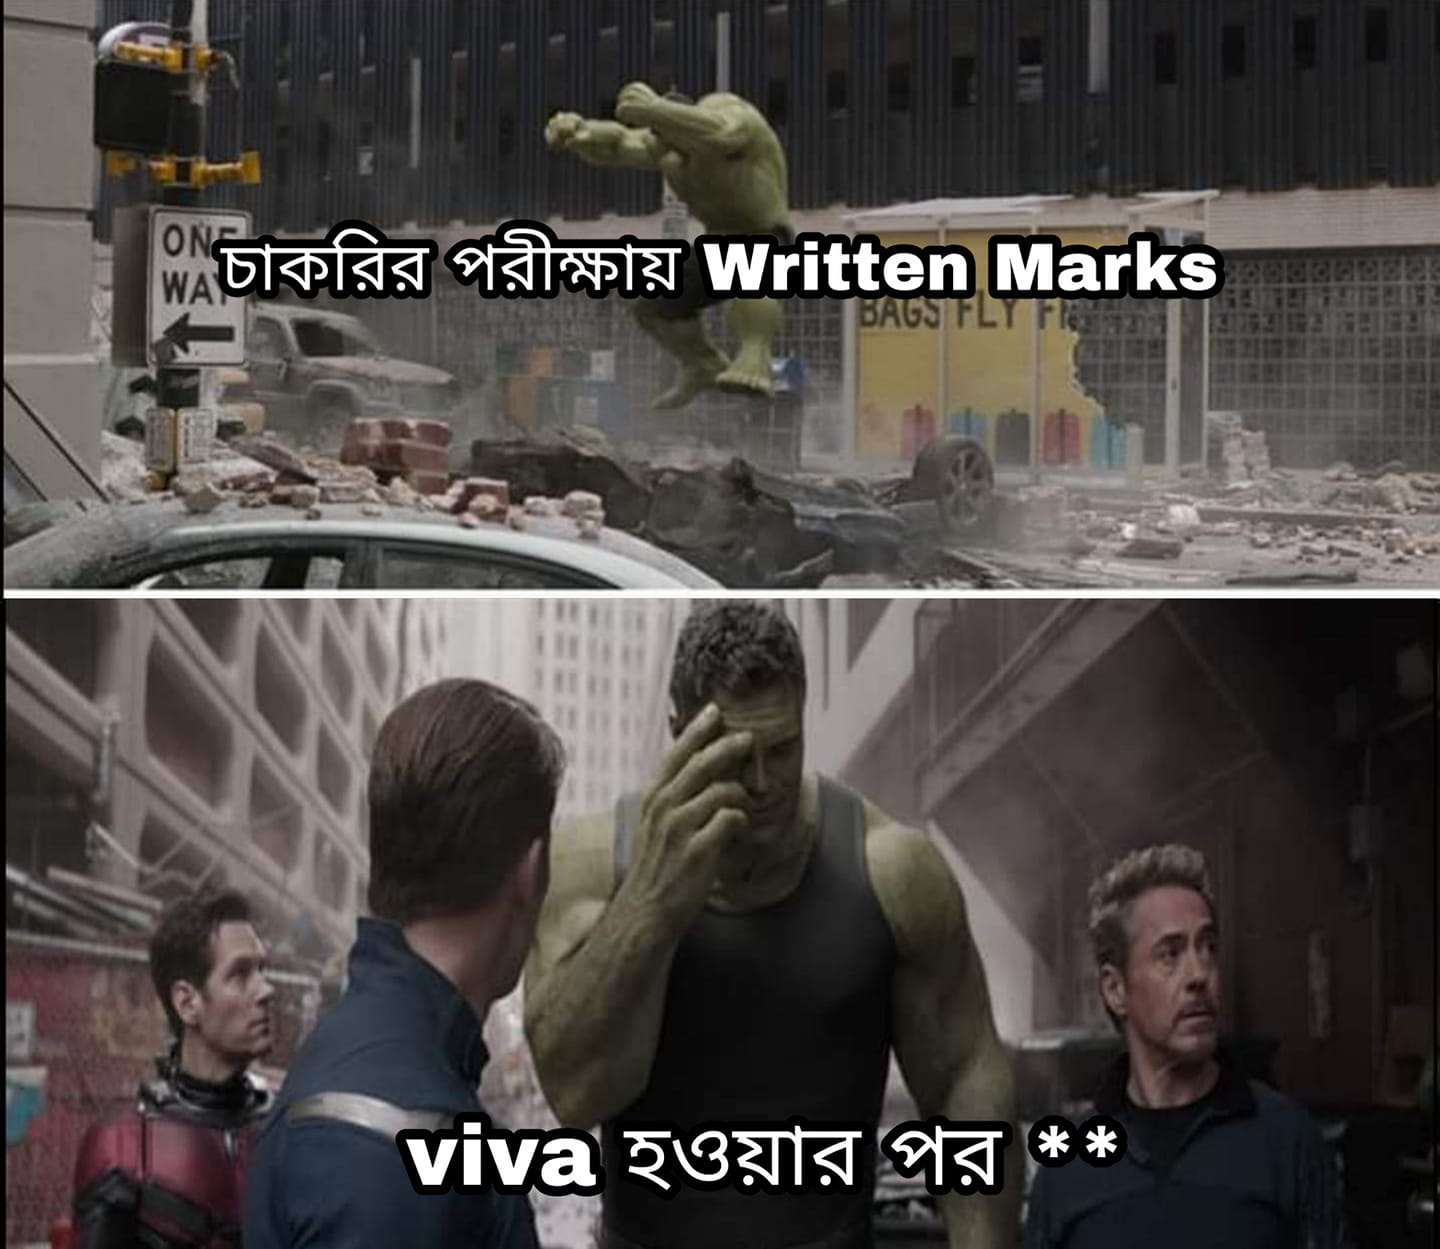
Caption: চাকরির পরীক্ষায় Written Marks    viva  হওয়ার পর **
Label: non-hate